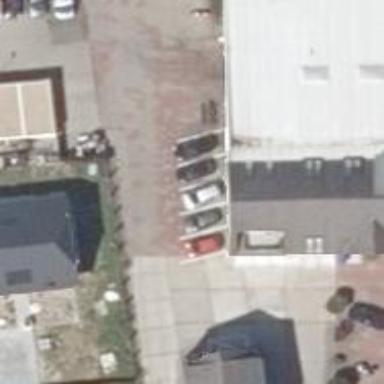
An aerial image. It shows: Concrete driveway.